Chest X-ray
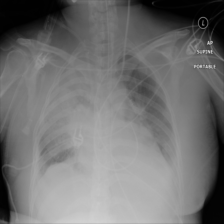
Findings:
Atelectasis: negative
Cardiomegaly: negative
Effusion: positive
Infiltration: negative
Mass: negative
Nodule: negative
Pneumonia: negative
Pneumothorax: negative
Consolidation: negative
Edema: negative
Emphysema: negative
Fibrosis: negative
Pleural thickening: negative
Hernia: negative